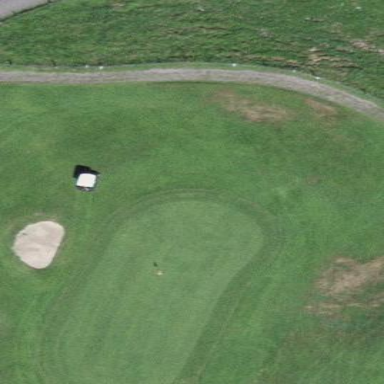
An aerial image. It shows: Green golf area with grass land use.